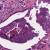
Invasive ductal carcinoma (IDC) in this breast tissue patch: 1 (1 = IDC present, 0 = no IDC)